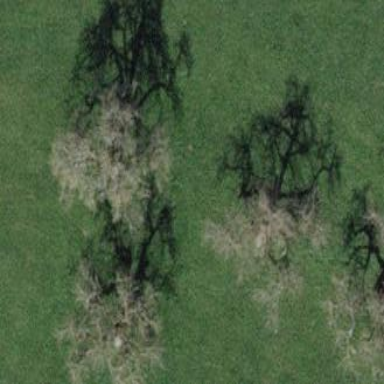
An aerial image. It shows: Orchard.